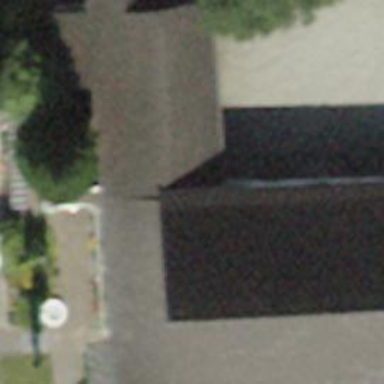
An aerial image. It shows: View of roof of building.